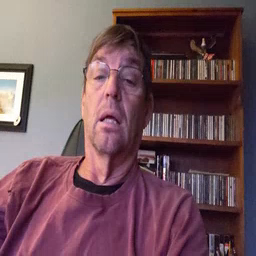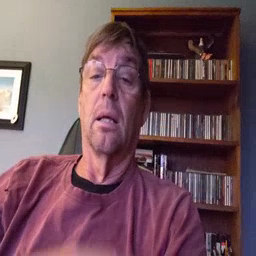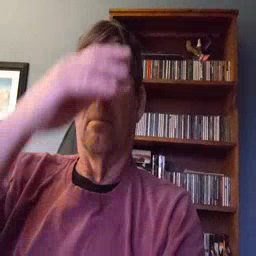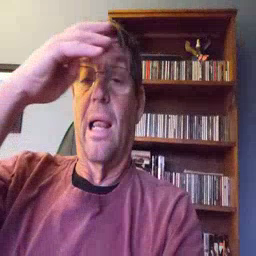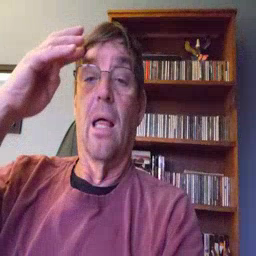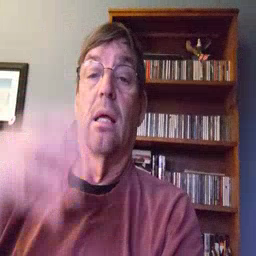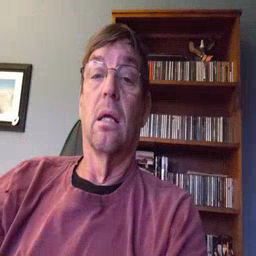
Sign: black